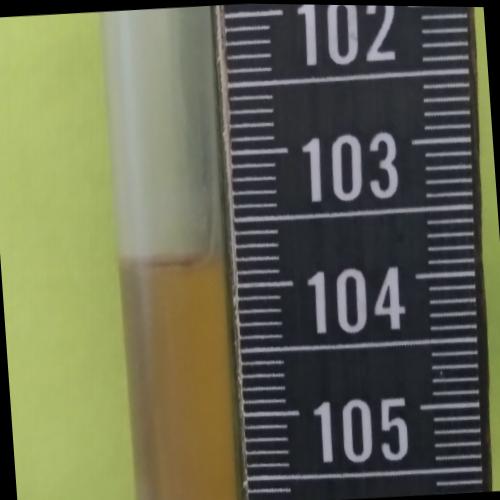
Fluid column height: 103.8 cm